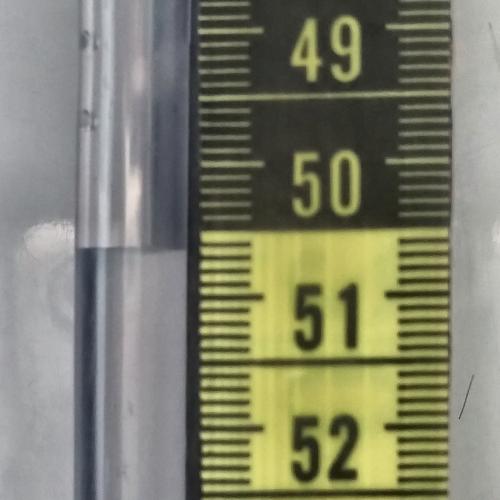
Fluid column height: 50.6 cm